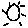
Label: sun